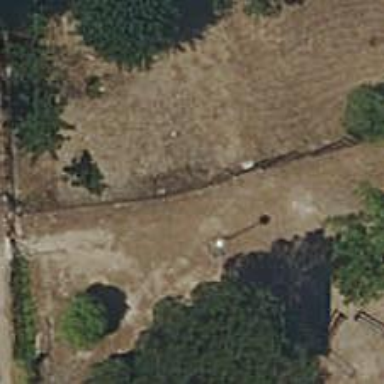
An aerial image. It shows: Chain link fence.